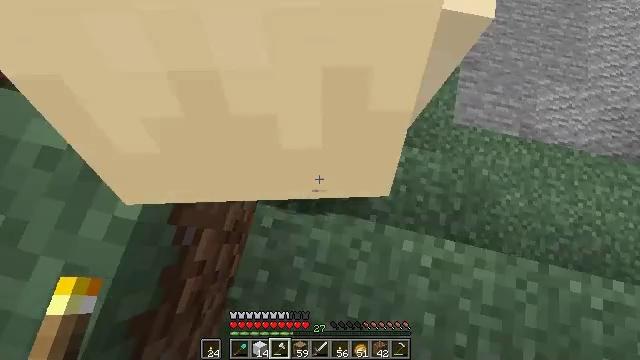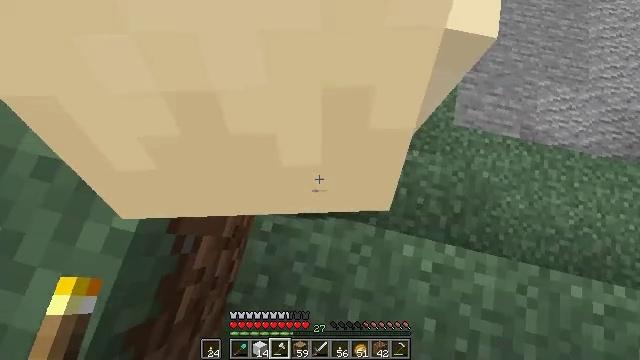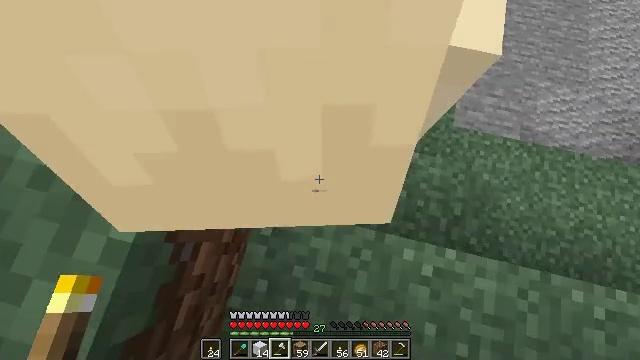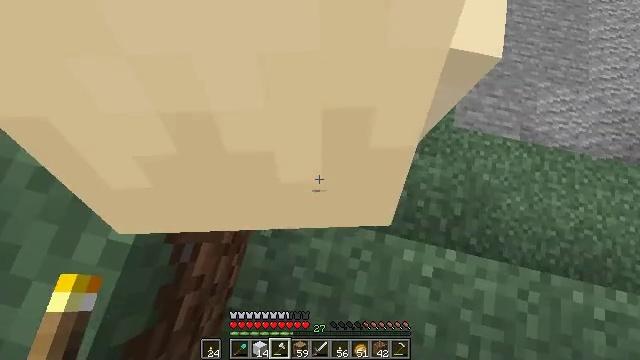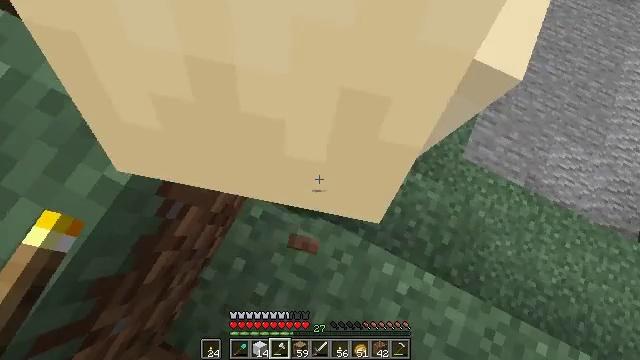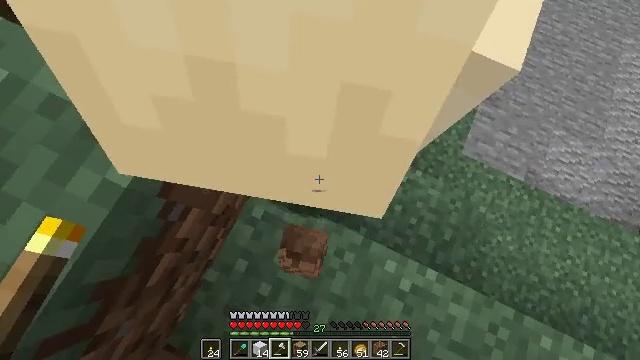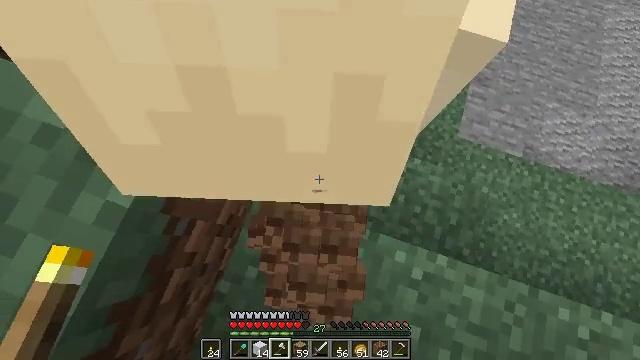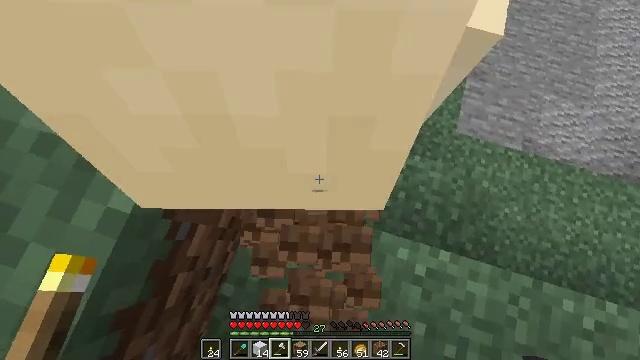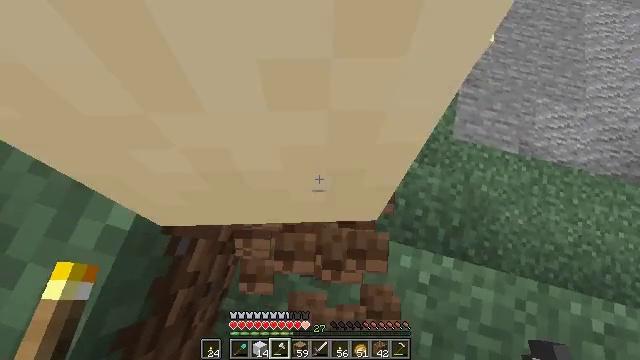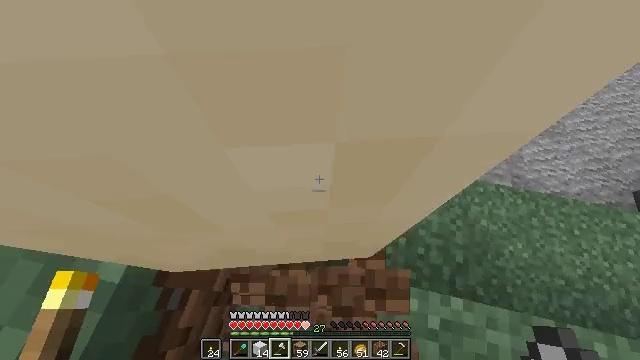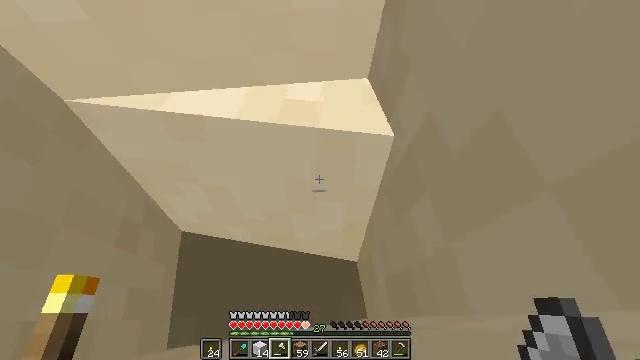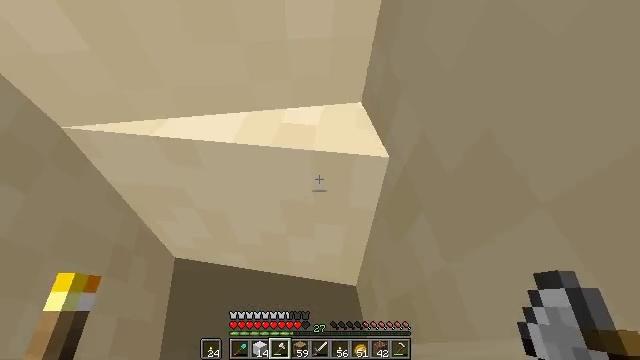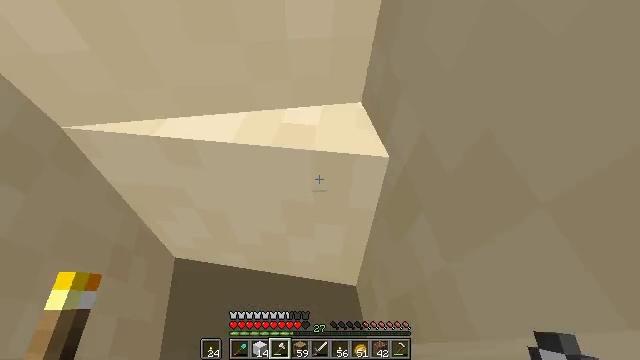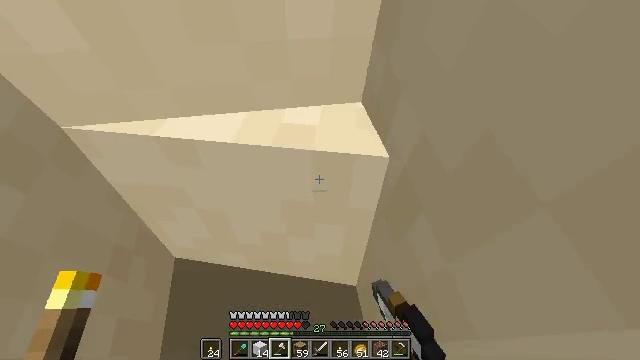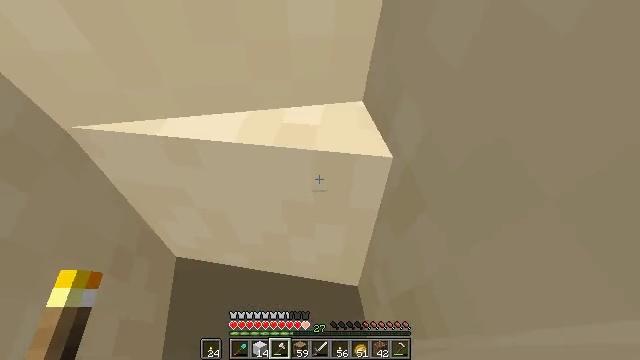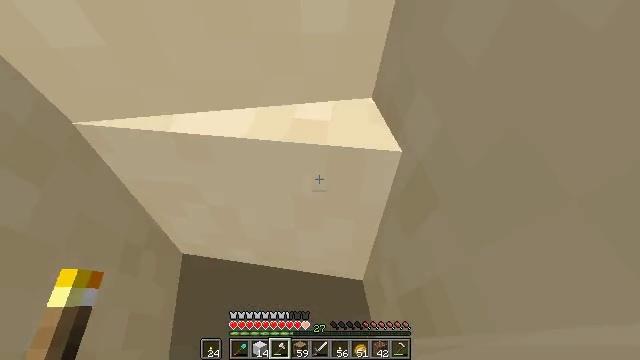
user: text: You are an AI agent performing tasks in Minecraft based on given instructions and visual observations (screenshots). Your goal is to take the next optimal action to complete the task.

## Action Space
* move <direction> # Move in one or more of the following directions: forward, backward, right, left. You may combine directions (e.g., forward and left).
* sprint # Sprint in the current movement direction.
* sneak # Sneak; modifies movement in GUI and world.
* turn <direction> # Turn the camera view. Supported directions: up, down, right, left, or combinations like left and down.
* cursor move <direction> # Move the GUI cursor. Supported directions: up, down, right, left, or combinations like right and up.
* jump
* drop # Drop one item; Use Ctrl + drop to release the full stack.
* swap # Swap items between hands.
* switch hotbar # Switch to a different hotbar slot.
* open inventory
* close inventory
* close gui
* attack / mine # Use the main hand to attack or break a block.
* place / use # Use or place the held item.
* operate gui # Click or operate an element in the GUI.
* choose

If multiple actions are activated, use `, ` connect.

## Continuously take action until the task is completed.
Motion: motion action
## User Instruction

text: Combat the llama.
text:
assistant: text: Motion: no_op
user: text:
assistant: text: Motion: no_op
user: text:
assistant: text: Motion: no_op
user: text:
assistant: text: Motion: no_op
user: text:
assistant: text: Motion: no_op
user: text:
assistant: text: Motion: no_op
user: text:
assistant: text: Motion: no_op
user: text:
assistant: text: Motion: turn up
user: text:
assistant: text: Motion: turn right and up
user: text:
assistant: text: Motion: turn right and up
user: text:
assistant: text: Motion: turn right and up
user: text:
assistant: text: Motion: attack / mine
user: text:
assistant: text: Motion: attack / mine
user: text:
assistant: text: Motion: attack / mine
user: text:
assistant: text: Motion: attack / mine
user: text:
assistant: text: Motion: attack / mine
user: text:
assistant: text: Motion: attack / mine